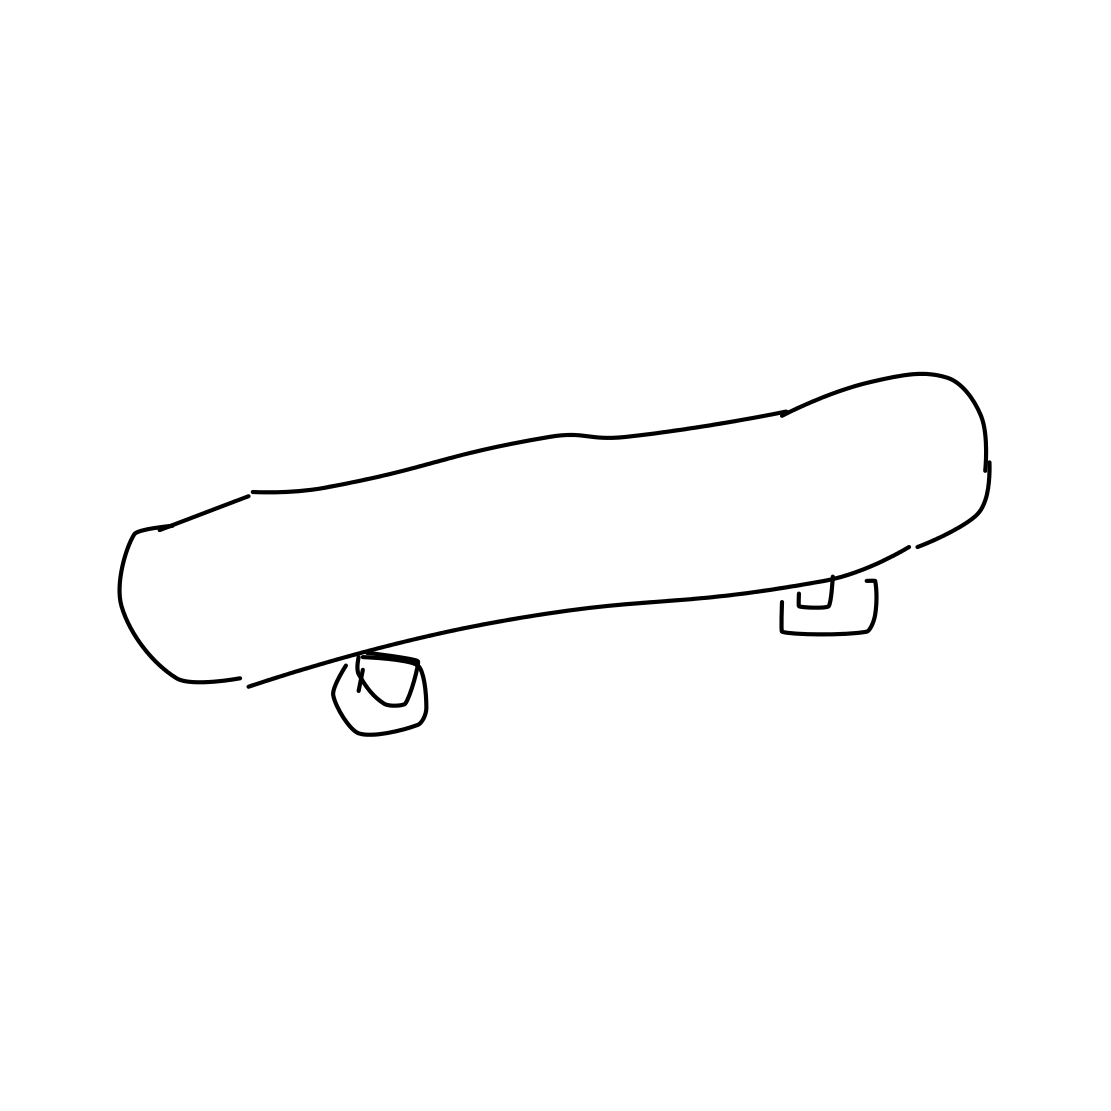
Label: skateboard